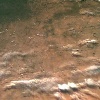
Label: land